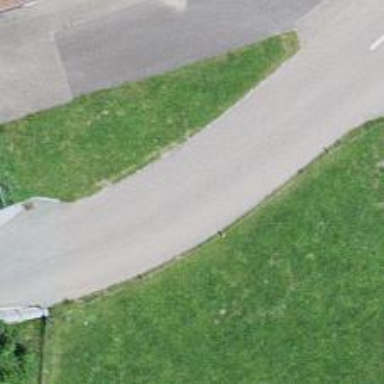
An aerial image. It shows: Well-maintained track road of grade 1.